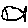
Label: fish